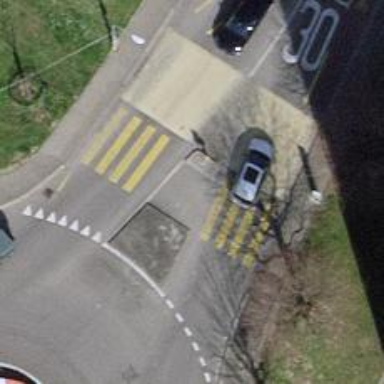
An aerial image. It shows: Tertiary road with asphalt surface. It has cycle lane on both sides.